Aerial crown-view tile of a tropical tree (Barro Colorado Island, Panama), acquired 20250217:
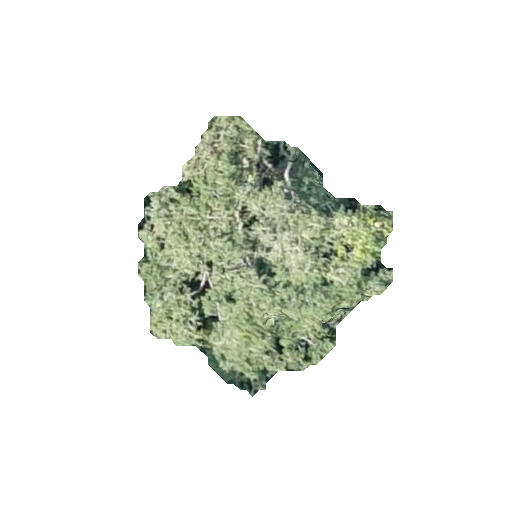
Species: Platypodium elegans
GBIF accepted scientific name: Platypodium elegans
Crown area: 66.638 m²